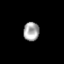
Tissue: prostate
Cell type: T cells
Senescence score: 0.7221
Nuclear area (px): 286
Mean DAPI intensity: 167.28